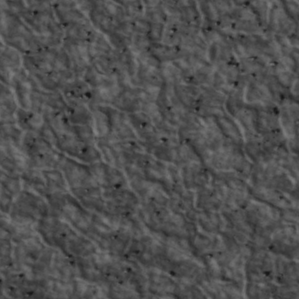
Label: non_frost